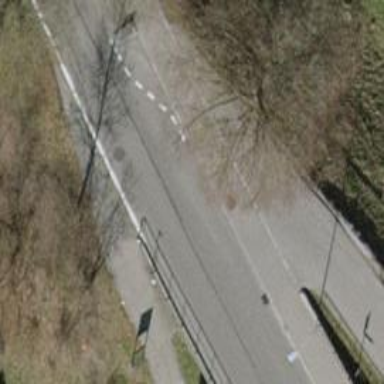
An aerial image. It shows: Residential road with asphalt surface and embankment.